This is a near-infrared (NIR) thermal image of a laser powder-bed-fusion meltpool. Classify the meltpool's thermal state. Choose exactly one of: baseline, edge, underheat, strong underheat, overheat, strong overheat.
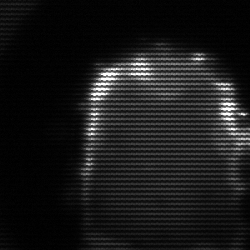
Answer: baseline